Question: I'm fairly new to game programming in Java and I was wondering if someone could help me out with my game loop. I'm trying to avoid using premade engine libraries (I want to see if I can do it myself). Currently, my game loop is giving me a really low FPS, sometimes even in the single digits. Would this be a case where I have to use multithreading? Or is there a better fix to this problem? Any help is much appreciated!
Here is the code which runs the game loop. I don't include all of the code (because it would be a lot of files), but I think this might be enough, tell me if you need more. I also include a screenshot of the game that I'm trying to create. Thanks in advance!
'''
package com.Farthorn.game;
import java.awt.Canvas;
import java.awt.Graphics;
import java.awt.Image;
import java.awt.image.BufferStrategy;
import javax.swing.ImageIcon;
public class Game extends Canvas implements Runnable
{
private static final long serialVersionUID = -4431078110090264106L;
public final static int WIDTH = 640;
public final static int HEIGHT = WIDTH / 12 * 9;
private Thread thread;
private boolean running = false;
private CharacterHandler cHandler;
private ObjectHandler oHandler;
public int change = 0;
private String mapBackgroundTop = "/Users/Ahhblala/Desktop/FarthornPics/background_top.png";
private String mapBackgroundBottom = "/Users/Ahhblala/Desktop/FarthornPics/background_bottom.png";
private Image backgroundTop;
private Image backgroundBottom;
public Game()
{
ImageIcon i = new ImageIcon(mapBackgroundTop);
backgroundTop = i.getImage();
i = new ImageIcon(mapBackgroundBottom);
backgroundBottom = i.getImage();
cHandler = new CharacterHandler();
cHandler.addCharacter(new Player(ID.Player, WIDTH/2-32, HEIGHT/2+64));
cHandler.addCharacter(new PlantEnemy(ID.PlantEnemy, WIDTH+180, HEIGHT/2+104, (Player) cHandler.characters.getLast()));
cHandler.addCharacter(new PlantEnemy(ID.PlantEnemy, WIDTH+195, HEIGHT/2+104, (Player) cHandler.characters.get(0)));
cHandler.addCharacter(new PlantEnemy(ID.PlantEnemy, WIDTH+300, HEIGHT/2+104, (Player) cHandler.characters.get(0)));
cHandler.addCharacter(new PlantEnemy(ID.PlantEnemy, WIDTH+315, HEIGHT/2+104, (Player) cHandler.characters.get(0)));
oHandler = new ObjectHandler();
oHandler.addObject(new HUD(10, 10, cHandler));
this.addKeyListener(new KeyInput(cHandler));
this.addMouseListener(new MouseInput(((Player) cHandler.characters.get(0))));
FarthornWindow window = new FarthornWindow(WIDTH, HEIGHT, this);
}
public synchronized void start()
{
running = true;
thread = new Thread(this);
thread.start();
}
public synchronized void stop()
{
try
{
thread.join();
running = false;
}
catch(Exception e)
{
e.printStackTrace();
}
}
public void run()
{
this.requestFocus();
long lastTime = System.nanoTime();
double amountOfTicks = 60.0;
double ns = <PHONE> / amountOfTicks;
double delta = 0;
long timer = System.currentTimeMillis();
int frames = 0;
while (running)
{
long now = System.nanoTime();
delta += (now - lastTime) / ns;
lastTime = now;
while (delta >= 1)
{
tick();
delta--;
}
if (running)
{
render();
}
frames++;
if(System.currentTimeMillis() - timer > 1000)
{
timer += 1000;
System.out.println("FPS " + frames);
frames = 0;
}
}
stop();
}
private void tick()
{
int deltaX = 0;
int afterX = 0;
deltaX = cHandler.characters.get(0).getX();
oHandler.tick();
cHandler.tick();
deltaX = cHandler.characters.get(0).getX();
if (deltaX != afterX)
change = (afterX-deltaX);
else
change = 0;
render();
}
private void render()
{
BufferStrategy bs = this.getBufferStrategy();
if (bs == null)
{
this.createBufferStrategy(3);
return;
}
Graphics g = bs.getDrawGraphics();
g.drawImage(backgroundTop, 0+change, 0, null);
g.drawImage(backgroundBottom, 0+change, 364, null);
oHandler.render(g);
cHandler.render(g);
g.dispose();
bs.show();
}
public static int clamp(int var, int min, int max)
{
if (var >= max)
{
return var = max;
}
else if (var <= min){
return var = min;
}
else
return var;
}
}
'''

As you might be able to tell, I am rendering a lot of outside images.
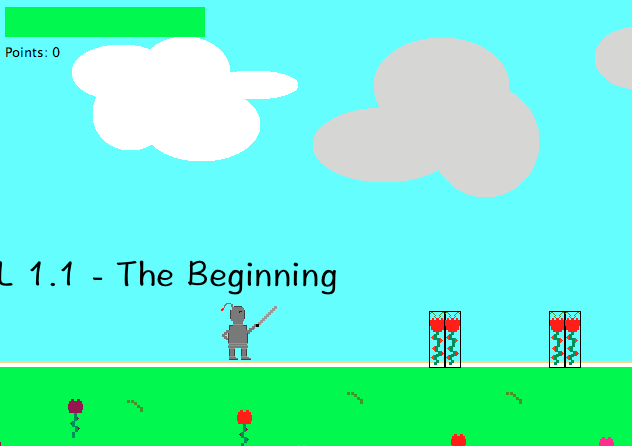
Answer: There's probably something inefficient in your rendering causing it to drop below your target of 60hz. That aside, there's definitely a problem in your "catch up" loop:
'''
long now = System.nanoTime();
delta += (now - lastTime) / ns;
lastTime = now;
while (delta >= 1)
{
tick();
delta--;
}
'''
Since your tick() routine also calls render(), tick() is effectively a frame in itself, but you are not incrementing your frame counter. Your tick() should be causing all the parts to update, but not render the image, render should only be called once per frame. You probably want to remove the render() line from your tick() routine.